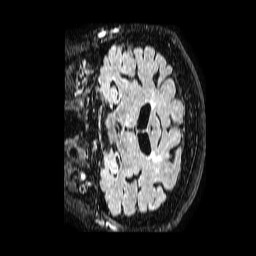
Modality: FLAIR
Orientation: coronal
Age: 85
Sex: female
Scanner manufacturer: philips
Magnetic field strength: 1.5 T
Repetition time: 4.8 s
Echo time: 0.3 s